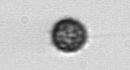
Label: Pseudochattonella_farcimen